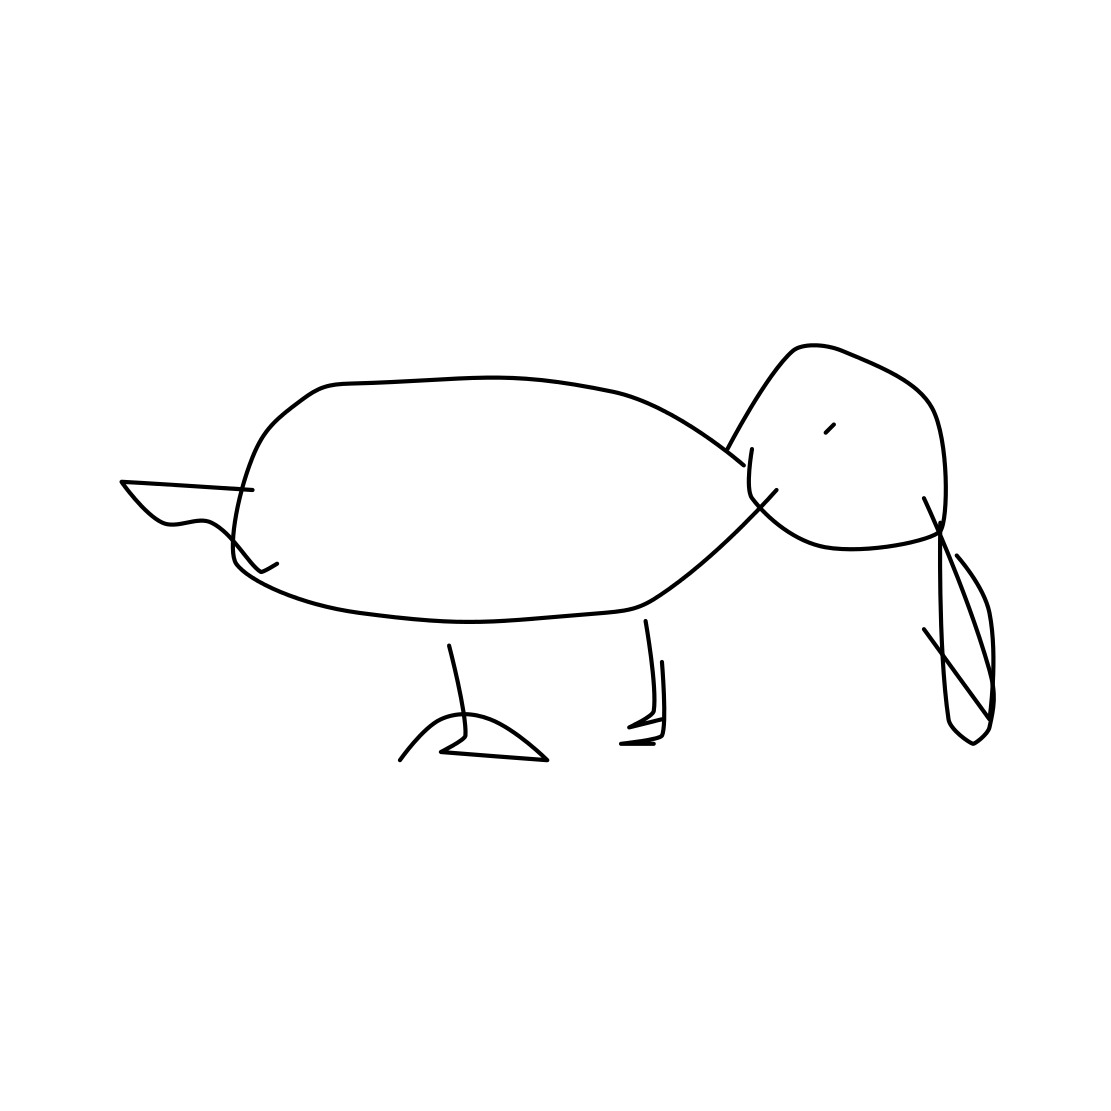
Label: mosquito